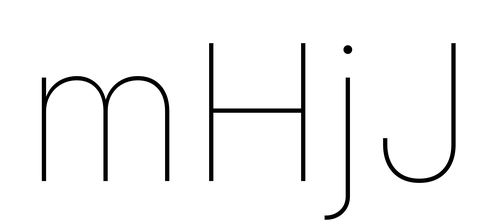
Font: Inter_Thin